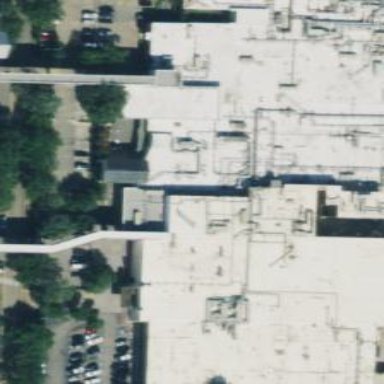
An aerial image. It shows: Hospital building.